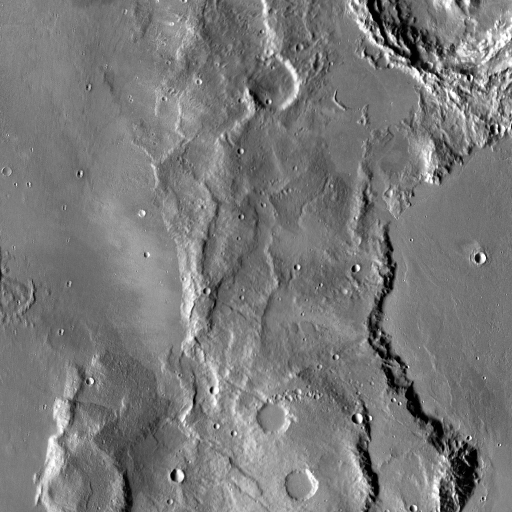
Crater classes present: Background, Other, Buried, Secondary